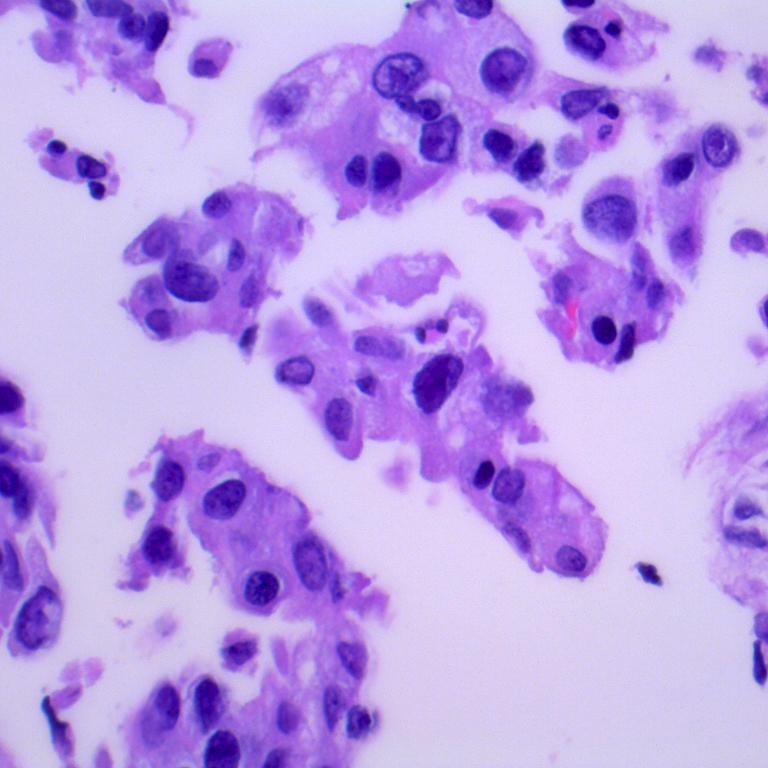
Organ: lung
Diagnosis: adenocarcinomas